Question: Can anybody help me with this please?
:
I have the below code in a module which works perfectly usually, but when i run it on <URL> are cut.
was that i had to modify in the sample file the upper limit from 1 to 1.0 (so to add ".0" at the end) at line 26 to make it look like a decimal number. After this the decimals were imported correctly on the sheet. But, this is not a solution.
:
Excel 2013 (15.0.5111.1000) 32-bit (office package is: MS Office Standard 2013) and the following libraries enabled
:
1. Put the below code in a module and run it on the sample file
2. Notice column D. Starting from line 6 all decimals are cut. You will see only integers.
3. Now, open the sample file (in Notepad++ for example), and modify the upper limit value in line 26 from "1" to "1.0", then save it.
4. Run the below code again on the modified sample file and notice in column D (Upper Limit) that starting from line 6 all decimals appear.
Any idea why this happens?
'''
Sub ADODB_Import_CSV()
ThisWorkbook.Sheets(1).Activate
ThisWorkbook.Sheets(1).Cells.Clear
Dim Connection As New ADODB.Connection
Dim Recordset As New ADODB.Recordset
On Error Resume Next
ChDrive ThisWorkbook.Path
ChDir ThisWorkbook.Path
On Error GoTo 0
ImportedFileFullPath = Application.GetOpenFilename
If ImportedFileFullPath = False Then Exit Sub
ImportedFileDirPath = Mid(ImportedFileFullPath, 1, InStrRev(ImportedFileFullPath, ""))
ImportedFileName = Mid(ImportedFileFullPath, InStrRev(ImportedFileFullPath, "") + 1, Len(ImportedFileFullPath))
Provider = "Provider=Microsoft.Jet.OLEDB.4.0;Data Source=" & ImportedFileDirPath & ";Extended Properties=""text;HDR=Yes;FMT=Delimited"""
strSQL = "SELECT Trim(TestCodeDescription)," & _
"Cdbl(NumbericMeasure) AS Measurements," & _
"Cdbl(LowerLimit) AS LowerLimit," & _
"Cdbl(UpperLimit) AS UpperLimit" & _
" " & _
"FROM [" & ImportedFileName & "]" & _
" " & _
"WHERE (IsNumeric(LowerLimit) AND IsNumeric(UpperLimit) AND IsNumeric(NumbericMeasure) AND LowerLimit<>UpperLimit AND IsDate(EventDateTime1))"
Connection.Open Provider
Recordset.Open strSQL, Connection
For i = 0 To Recordset.Fields.Count - 1
Cells(1, i + 1).Value = Recordset.Fields(i).Name
Next i
With ActiveSheet
.Range("A2").CopyFromRecordset Recordset
.Range("A1").AutoFilter
.Columns.AutoFit
End With
Recordset.Close: Set Recordset = Nothing: Connection.Close: Set Connection = Nothing
End Sub
'''
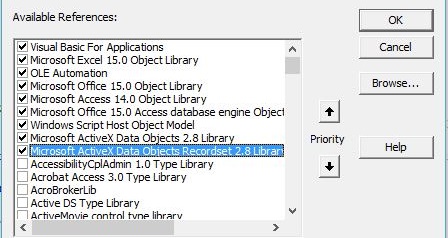
Answer: Thanks everybody this solved the problem.
So it turned out that the solution is to create a "schema.ini" file in the same folder as my CSV file which is processed by ADO.
I created the ini file with the following lines and the issue is now gone.
'''
[sample file for analysis.csv]
Format=CSVDelimited
Col1=SerialNumberCustomer Text
Col2=EventDateTime1 DateTime
Col3=EquipmentName Text
Col4=TestCodeDescription Text
Col5=NumbericMeasure Double
Col6=LowerLimit Double
Col7=UpperLimit Double
'''